Question: My requirement to place list of feeds & images in tableview and along with that each feed comments also should display along with feed.
For that i took the Inner uitableview inside the UItableview cell. And the comments tableview height should be dynamic.How can i update the Feeds tableview height according to the height of Comments tableview (Inner tableview).

this sample picture i attached contains 10 comments,but with the static size i can able to show only one comment,I tried to get the comments tableview content size height and reload the feeds tableview ,it causes disgusting behaviour.
Can any one please give me a better approach for this.
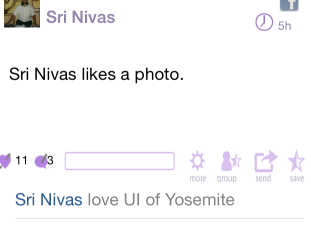
Answer: Finally i solved my problem in this way.
Instead of multiple tableviews,i went for multiple sections.I kept Feed Message/image section header and comments as rows for that section.That work's great.
@wain thanks for your hint.This would help for others.